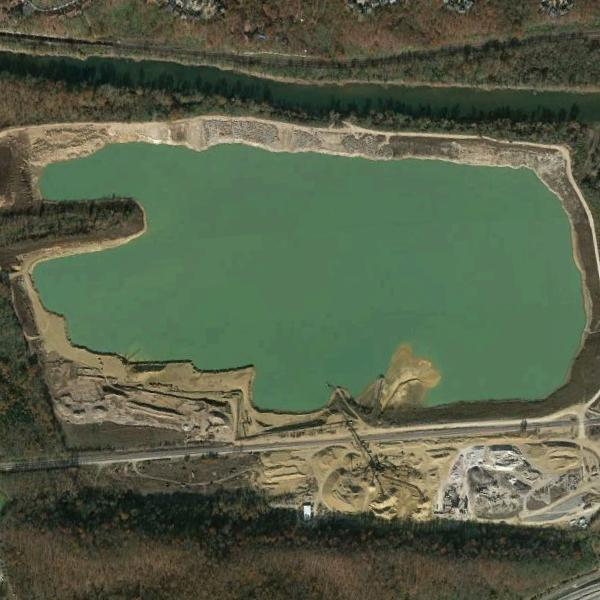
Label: Pond